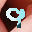
Label: 9